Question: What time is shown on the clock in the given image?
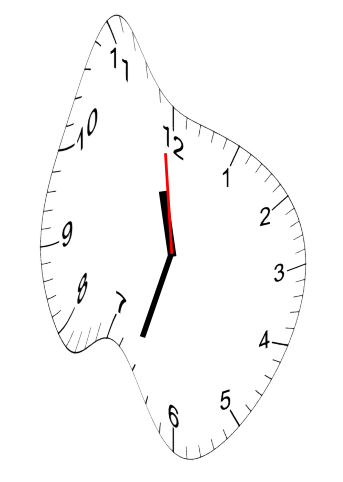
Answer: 11:32:59